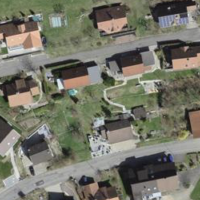
EUNIS habitat code: 55
Species observed at this site:
Anthericum ramosum